Field crop: tomato
Growth stage: 1
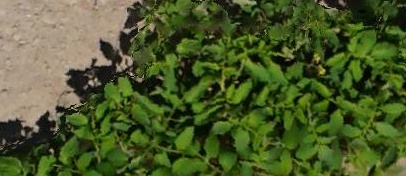
Species: tomato